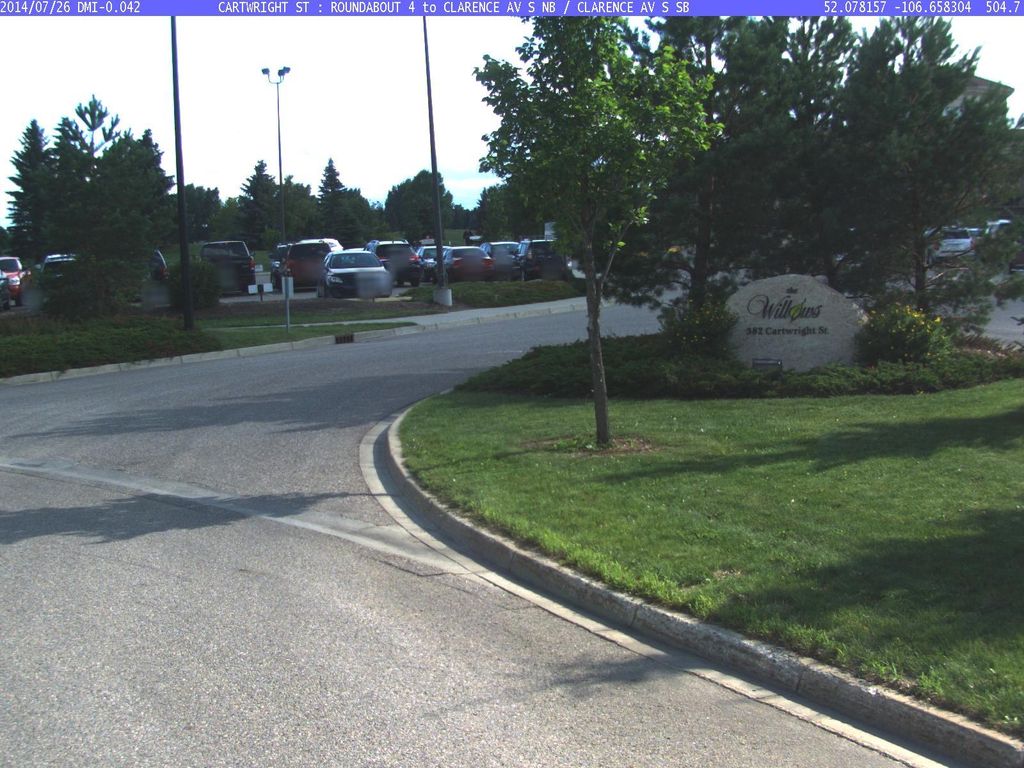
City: saskatoon